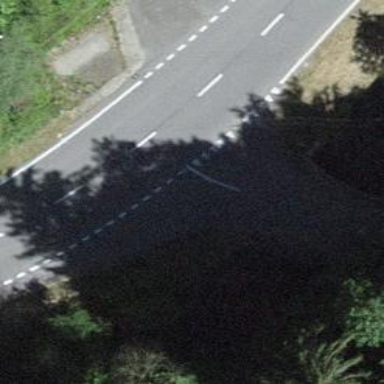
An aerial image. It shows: Unclassified road on asphalt surface with bridge.